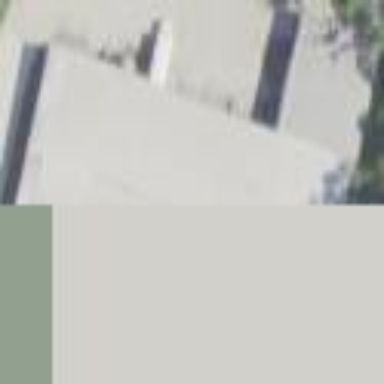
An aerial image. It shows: Commercial building.